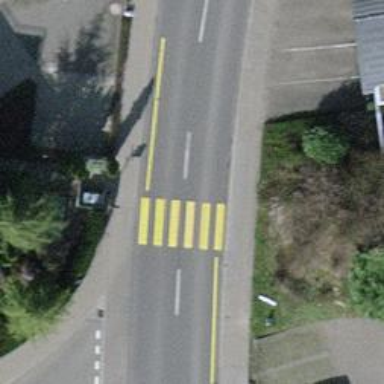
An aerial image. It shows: Uncontrolled crossing on the road.